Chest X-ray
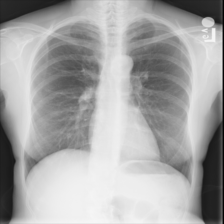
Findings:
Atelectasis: negative
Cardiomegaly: negative
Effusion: negative
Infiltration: negative
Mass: negative
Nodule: negative
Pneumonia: negative
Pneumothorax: negative
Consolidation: negative
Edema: negative
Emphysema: negative
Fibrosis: negative
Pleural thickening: negative
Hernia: negative